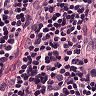
Metastatic tissue present: no